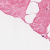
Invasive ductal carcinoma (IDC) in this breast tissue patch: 0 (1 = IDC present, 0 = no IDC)